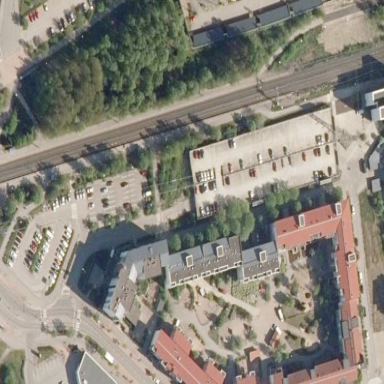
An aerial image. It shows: Asphalt platform for public transport with shelter.